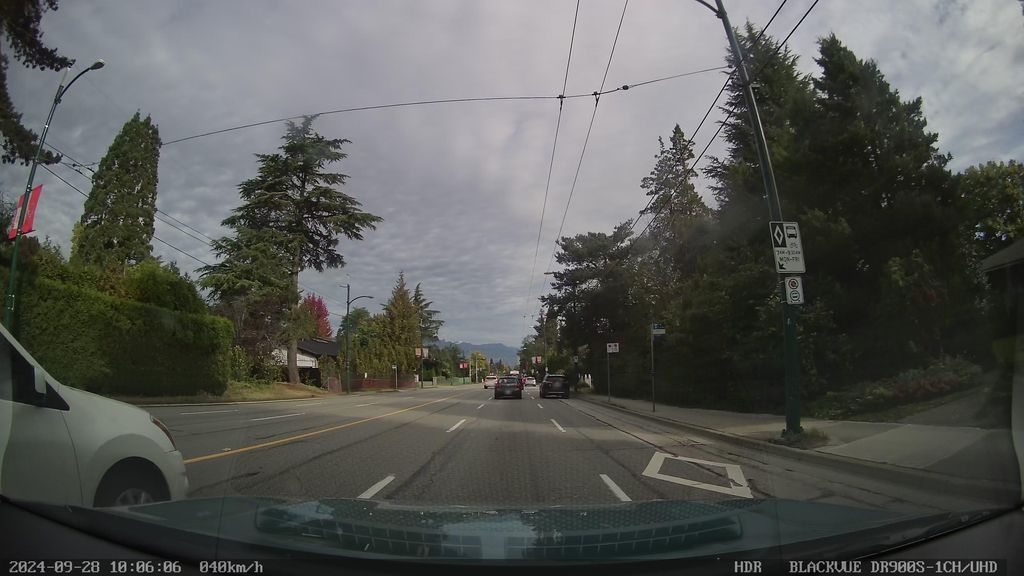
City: vancouver